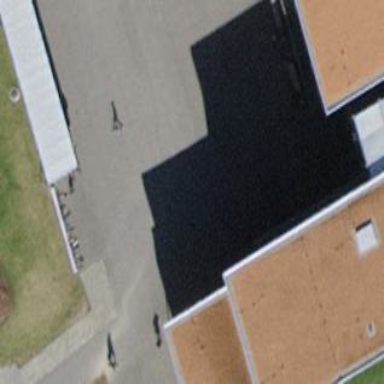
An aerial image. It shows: View of roof of building.